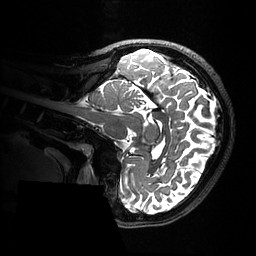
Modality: T1w
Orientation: sagittal
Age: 21
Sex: male
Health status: healthy
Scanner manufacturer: ge
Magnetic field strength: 3 T
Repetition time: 0.007348 s
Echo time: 0.003036 s